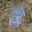
Label: 8